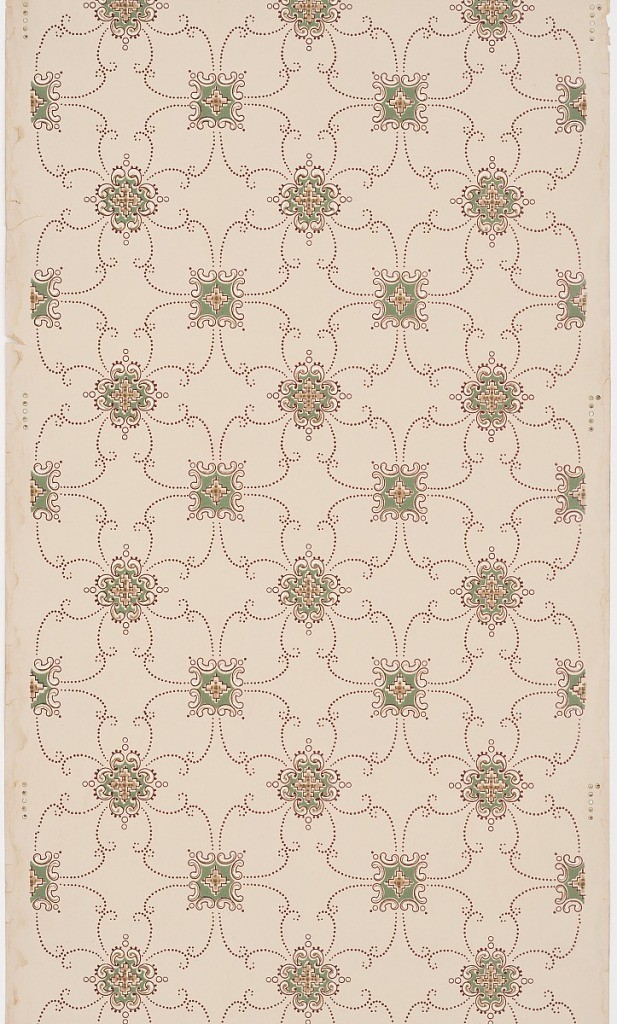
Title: Ceiling paper
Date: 1905–1915
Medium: Machine-printed paper
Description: Two different squarish motifs alternating in rows. Connected by dotted scrolling lines. Printed on tan ground.